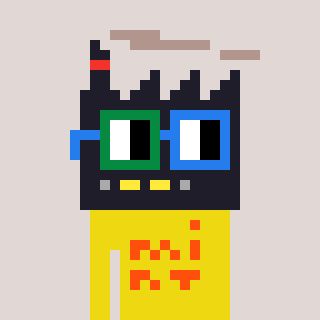
a pixel art character with square green and blue glasses, a factory-shaped head and a yellow-colored body on a warm background